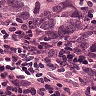
Metastatic tissue present: yes